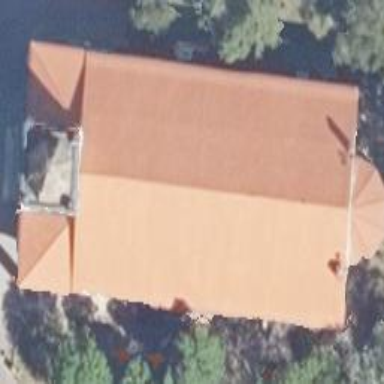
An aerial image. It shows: Historic church with gabled roof made of red roof tiles. The building is yellow in color and serves as place of worship.